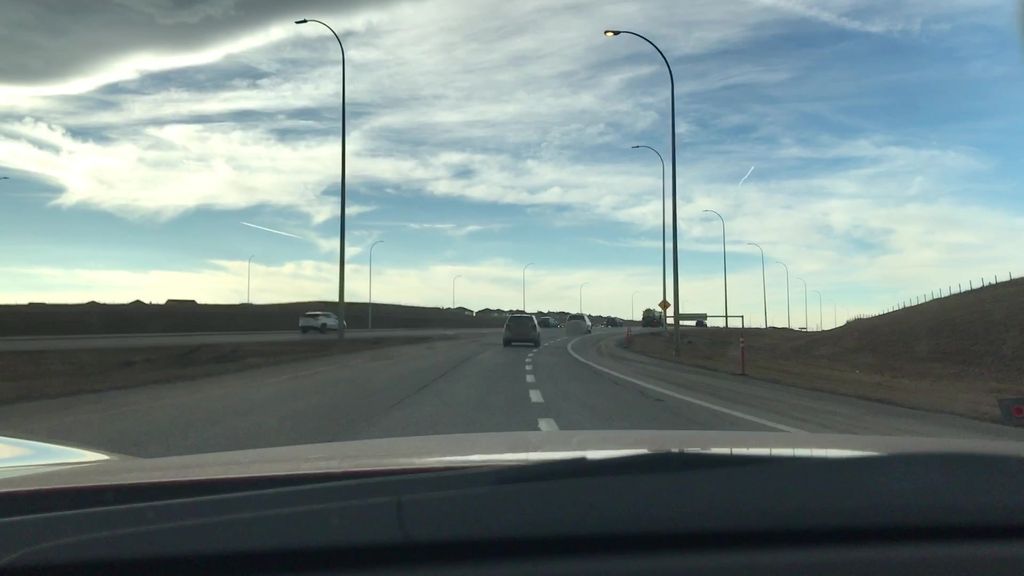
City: calgary